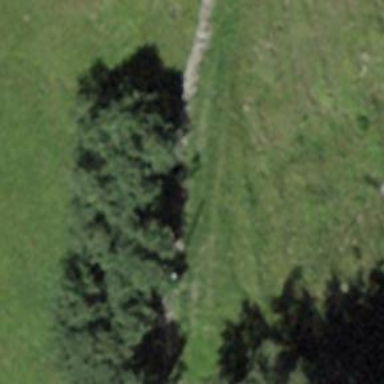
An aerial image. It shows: Dry stone wall barrier.